Question: I'm currently writing an Ionic + AngularJS app.
On a specific page I want show / hide a div based on swiping. I have this behaviour working but as you can see in the gif below there is a problem when the div moves from the bottom of the page. When you swipe up, the div moves to the top and then extends down. I'm looking for it to move from the bottom in one motion.
I'm setting a class on the div using 'ng-class'
'<div on-swipe-up="myvar='sideBar'" on-swipe-down="myvar=''" class="sideBarBase" ng-class="myvar">'
My CSS looks like:
'''
.sideBarBase {
position:absolute;
right:0;
bottom:0;
height: 15%;
width: 40%;
background-color: white;
opacity: .9;
padding: 25px;
overflow: hidden;
-webkit-transition: .6s;}
.sideBar {
height: 100%;
overflow: scroll;
top:0;
}
'''

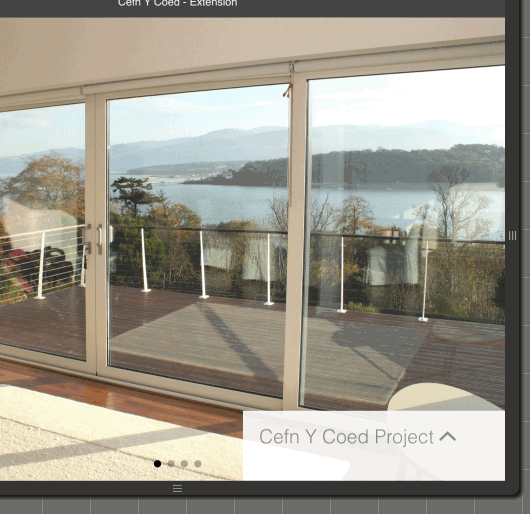
Answer: The way I fixed this was instead of changing between 'top: 0' and 'bottom: 0' I now just change the height between 'height: 10%' and 'height: 100%' maintaining the 'bottom: 0'
The CSS in full now looks like:
'''
.sideBarBase {
position:absolute;
right:0;
bottom:0;
height: 10%;
width: 40%;
background-color: white;
opacity: .9;
padding: 25px;
overflow: hidden;
-webkit-transition: .6s;
}
.sideBar {
height: 100%;
overflow: scroll;
}
'''